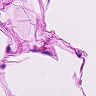
Metastatic tissue present: no